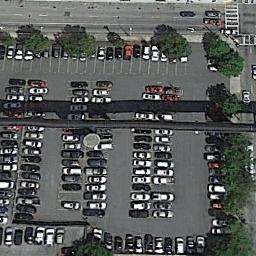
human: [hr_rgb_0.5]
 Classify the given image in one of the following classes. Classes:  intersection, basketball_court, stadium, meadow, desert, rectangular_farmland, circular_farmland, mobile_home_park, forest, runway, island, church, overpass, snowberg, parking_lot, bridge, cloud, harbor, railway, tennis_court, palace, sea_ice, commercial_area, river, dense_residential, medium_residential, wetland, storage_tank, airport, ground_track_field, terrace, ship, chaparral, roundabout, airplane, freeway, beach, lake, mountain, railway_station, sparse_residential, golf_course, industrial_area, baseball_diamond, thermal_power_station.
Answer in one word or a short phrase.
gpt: parking_lot